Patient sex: M
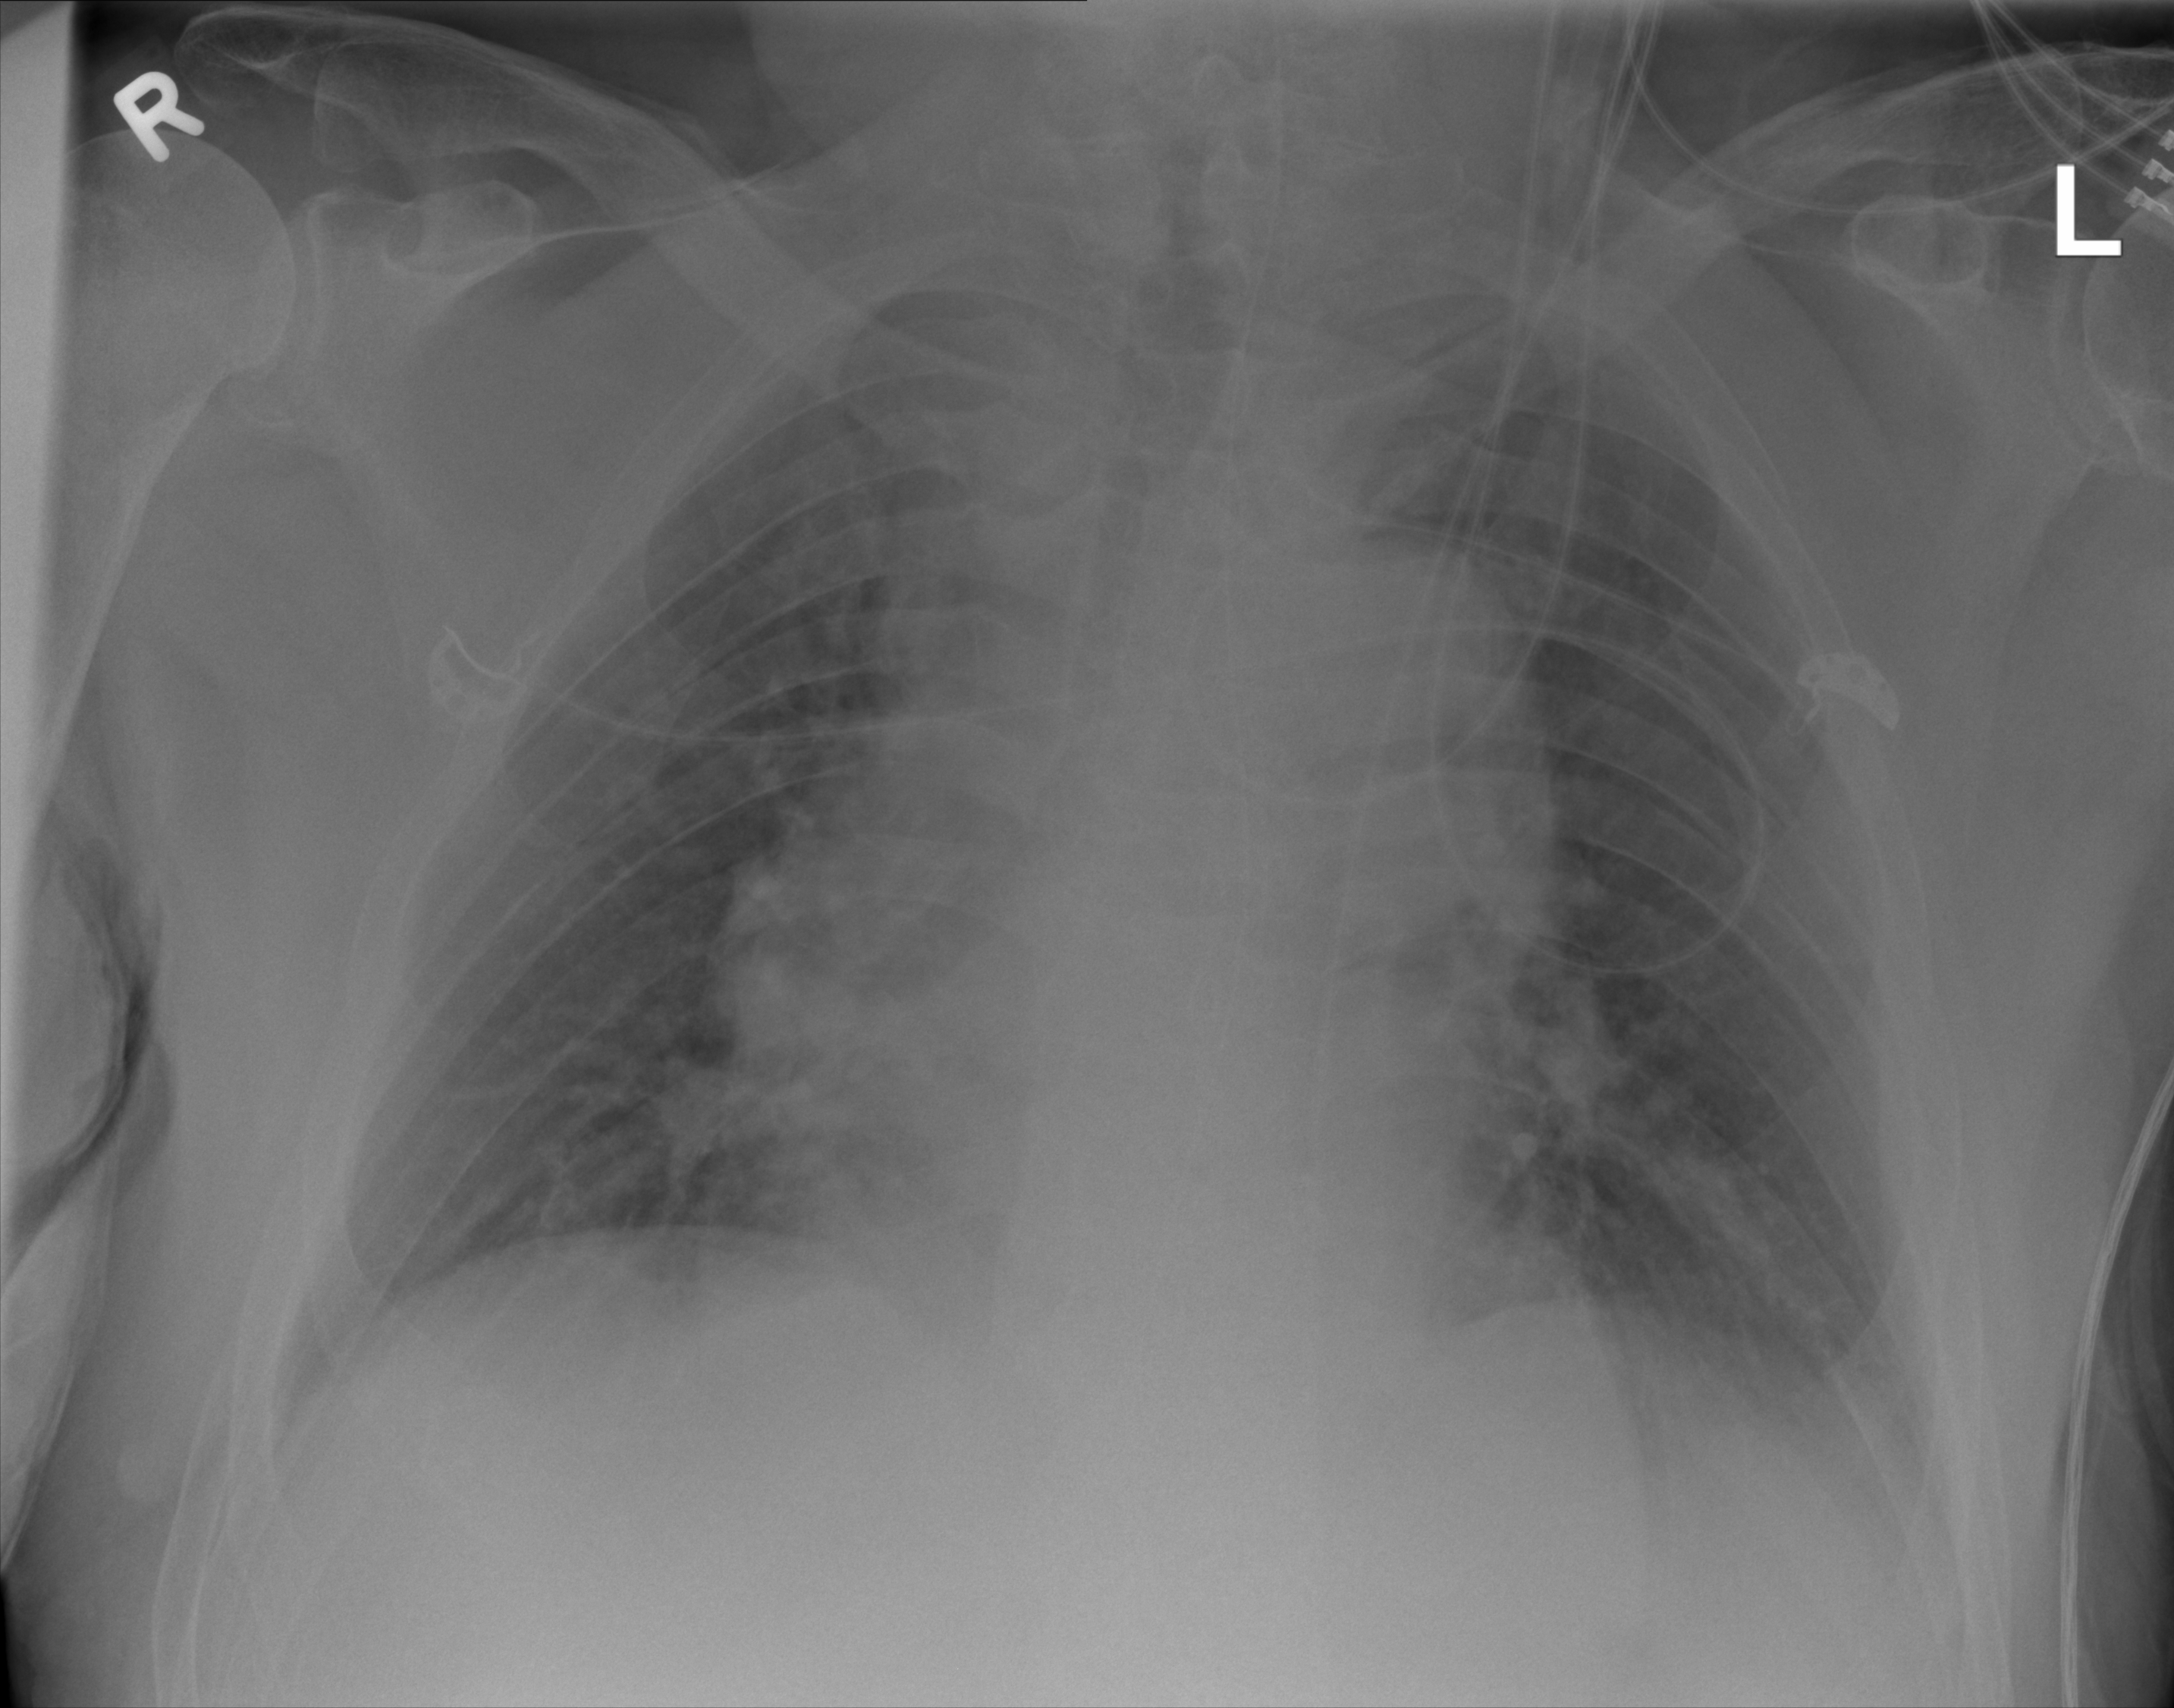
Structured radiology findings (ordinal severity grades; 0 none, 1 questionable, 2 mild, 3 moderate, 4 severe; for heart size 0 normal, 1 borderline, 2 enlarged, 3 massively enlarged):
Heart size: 2
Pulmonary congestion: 2
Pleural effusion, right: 2
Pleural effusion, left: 2
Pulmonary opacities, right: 2
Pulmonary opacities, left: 0
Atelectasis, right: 2
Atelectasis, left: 2